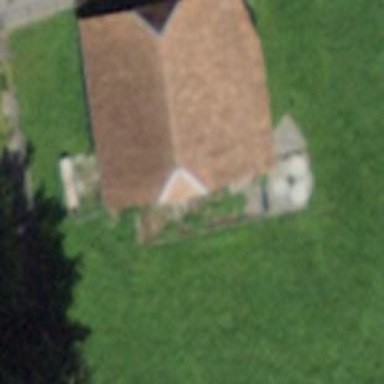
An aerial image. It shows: Barn.